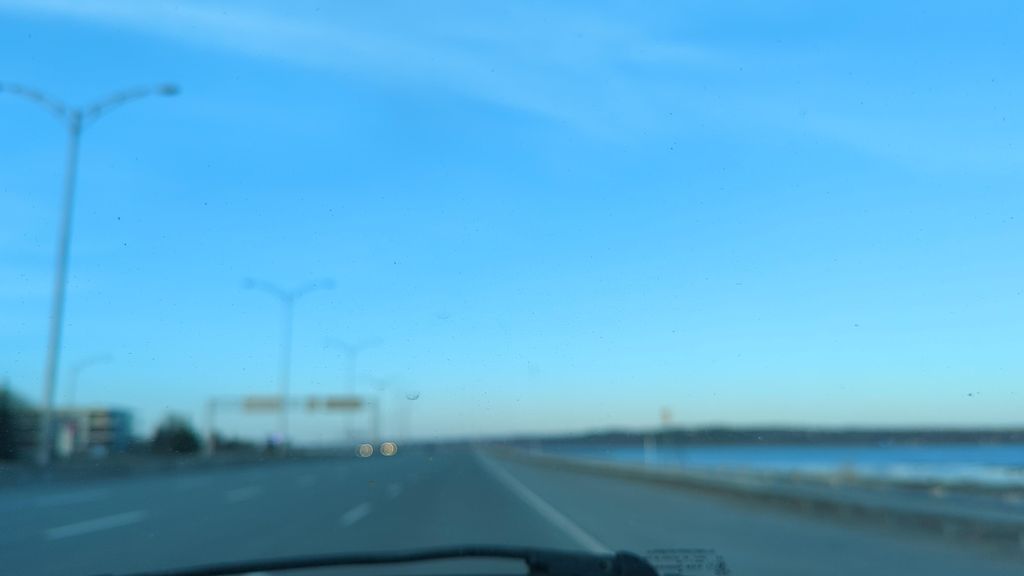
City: quebec_city